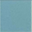
Piece: xx